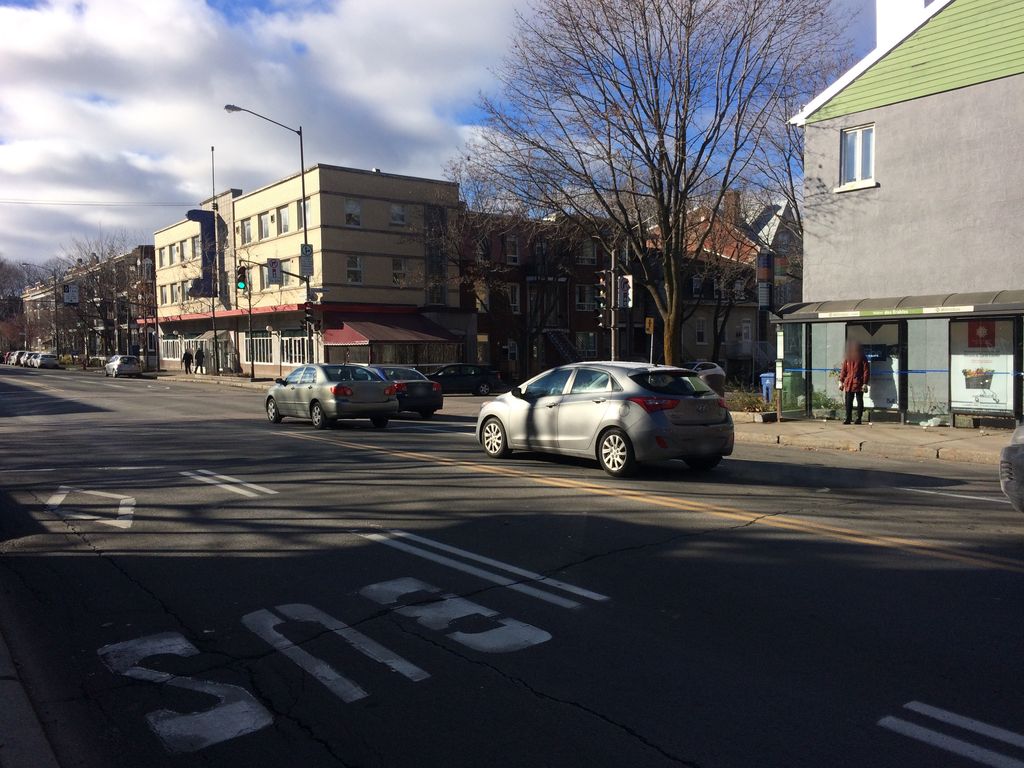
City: quebec_city